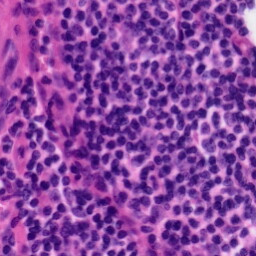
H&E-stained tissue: Tonsil